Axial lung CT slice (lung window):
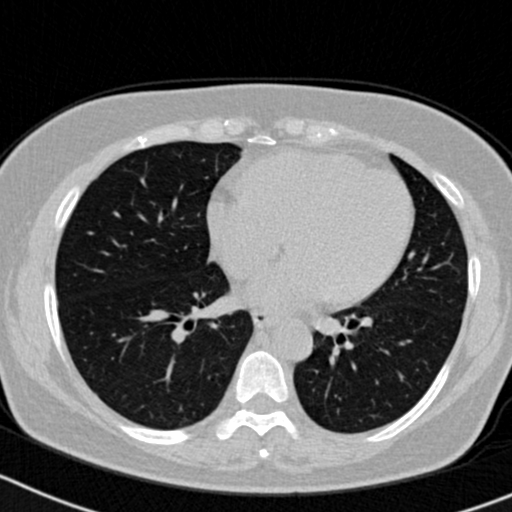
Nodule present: no